Aerial crown-view tile of a tropical tree (Barro Colorado Island, Panama), acquired 20241216:
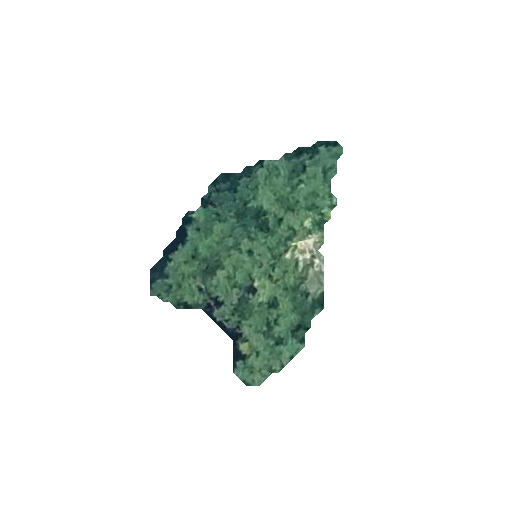
Species: Alseis blackiana
GBIF accepted scientific name: Alseis blackiana
Crown area: 39.222 m²